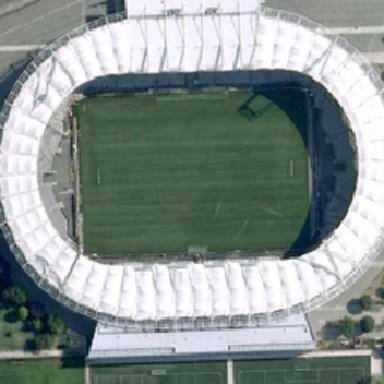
The overall stadium building is white .